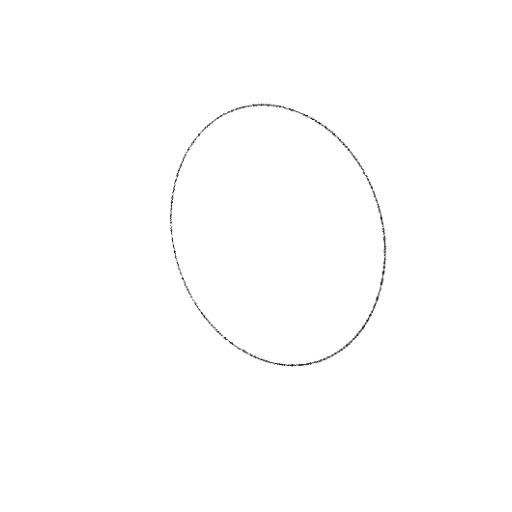
Crossing number: 0